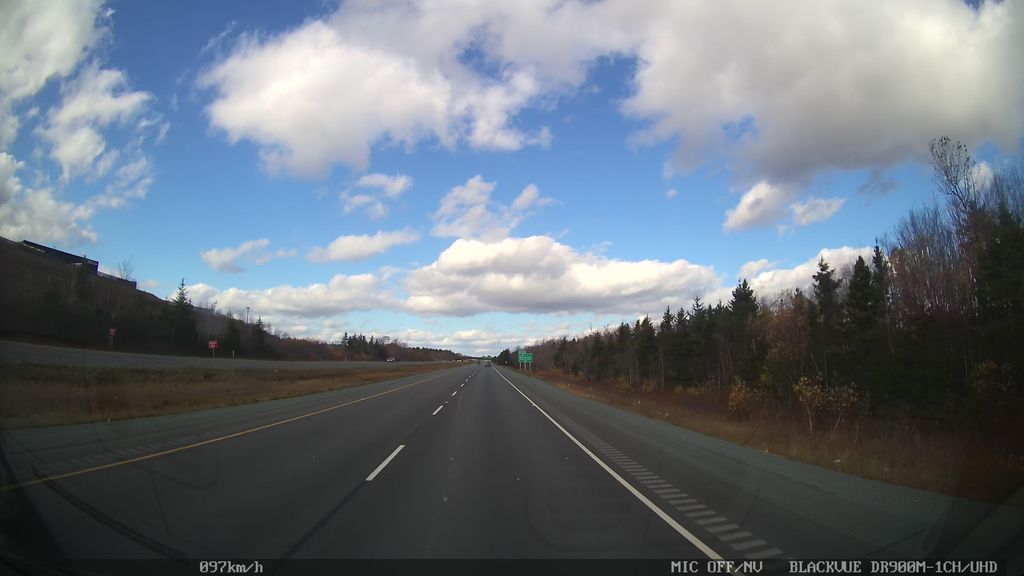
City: halifax